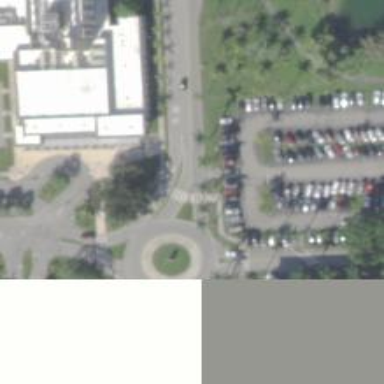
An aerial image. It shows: Asphalt footway with uncontrolled zebra crossing.